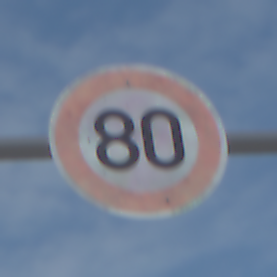
Verkehrszeichen: Geschwindigkeit80
Umgebung: Outdoor, Suburban
Tageszeit: Midday
Wetter: PartlyCloudy
Licht: Natural
Jahreszeit: NotSpecified
Kontrast: HighContrast